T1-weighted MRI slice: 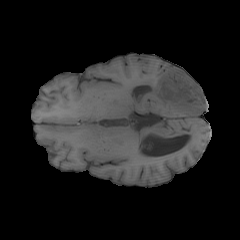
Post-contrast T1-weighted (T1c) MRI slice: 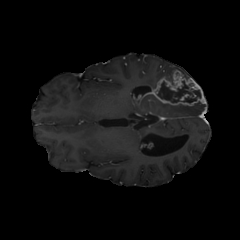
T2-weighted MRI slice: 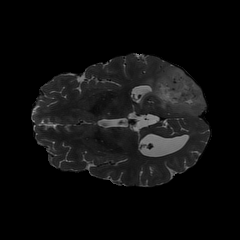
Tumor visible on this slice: yes